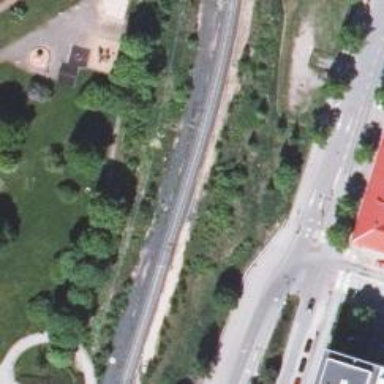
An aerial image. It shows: Continuous rail track.